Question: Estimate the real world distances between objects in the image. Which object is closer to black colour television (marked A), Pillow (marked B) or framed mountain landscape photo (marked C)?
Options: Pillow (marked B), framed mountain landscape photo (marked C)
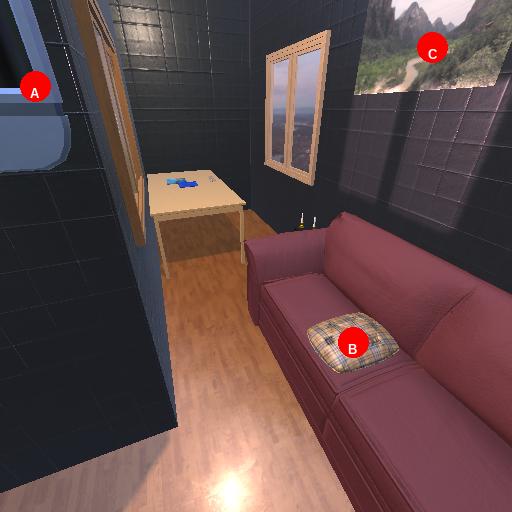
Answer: Pillow (marked B)